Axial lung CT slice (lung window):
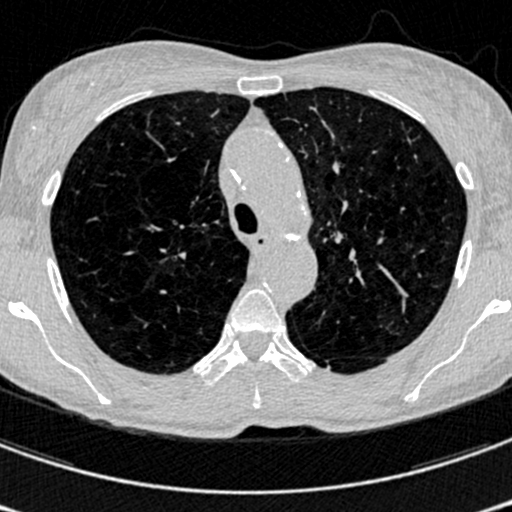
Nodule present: no